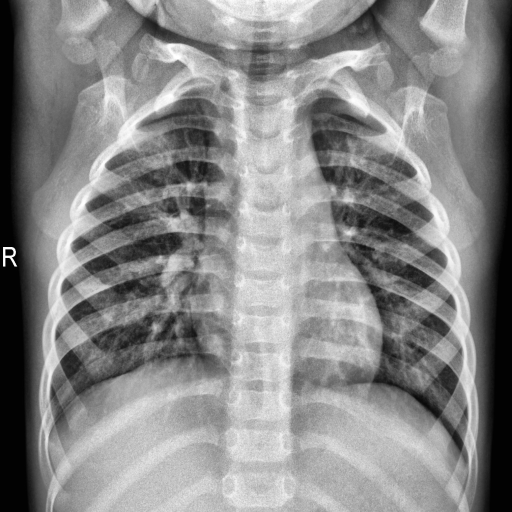
Finding: NORMAL